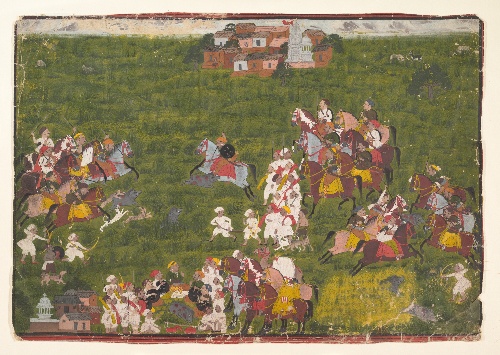
Date: ca. 1725
Object type: Painting
Classification: Paintings
Medium: Ink and opaque watercolor on paper
Culture: Western India, Rajasthan, Udaipur
Dimensions: 12 1/4 x 17 13/16 in. (31.1 x 45.2 cm)
Department: Asian Art
Credit line: Gift of Mary G. Hamilton, 1983
Accession year: 1983
Repository: Metropolitan Museum of Art, New York, NY
Tags: Men|Hunting|Boars|Horses